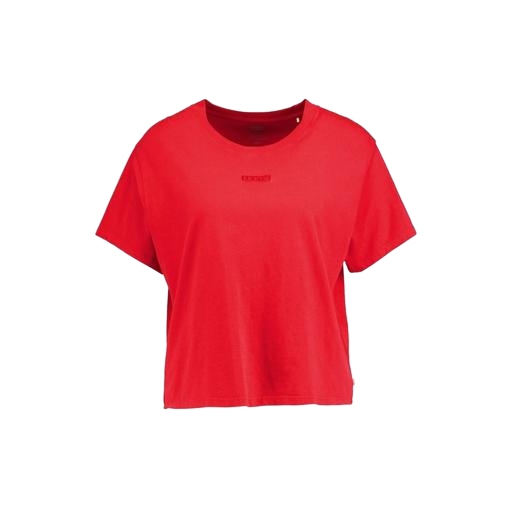
red cropped logo t-shirt, red boxy tee, boxy fit t-shirt, white background